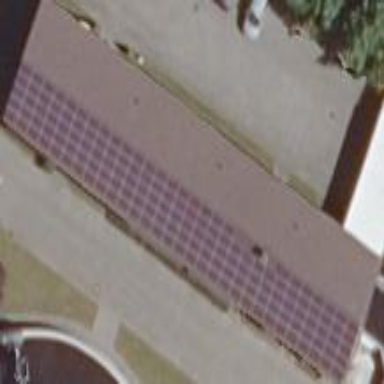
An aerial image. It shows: Building featuring small installation solar photovoltaic panel for electricity generation.